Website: crate-barrel
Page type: billing-address
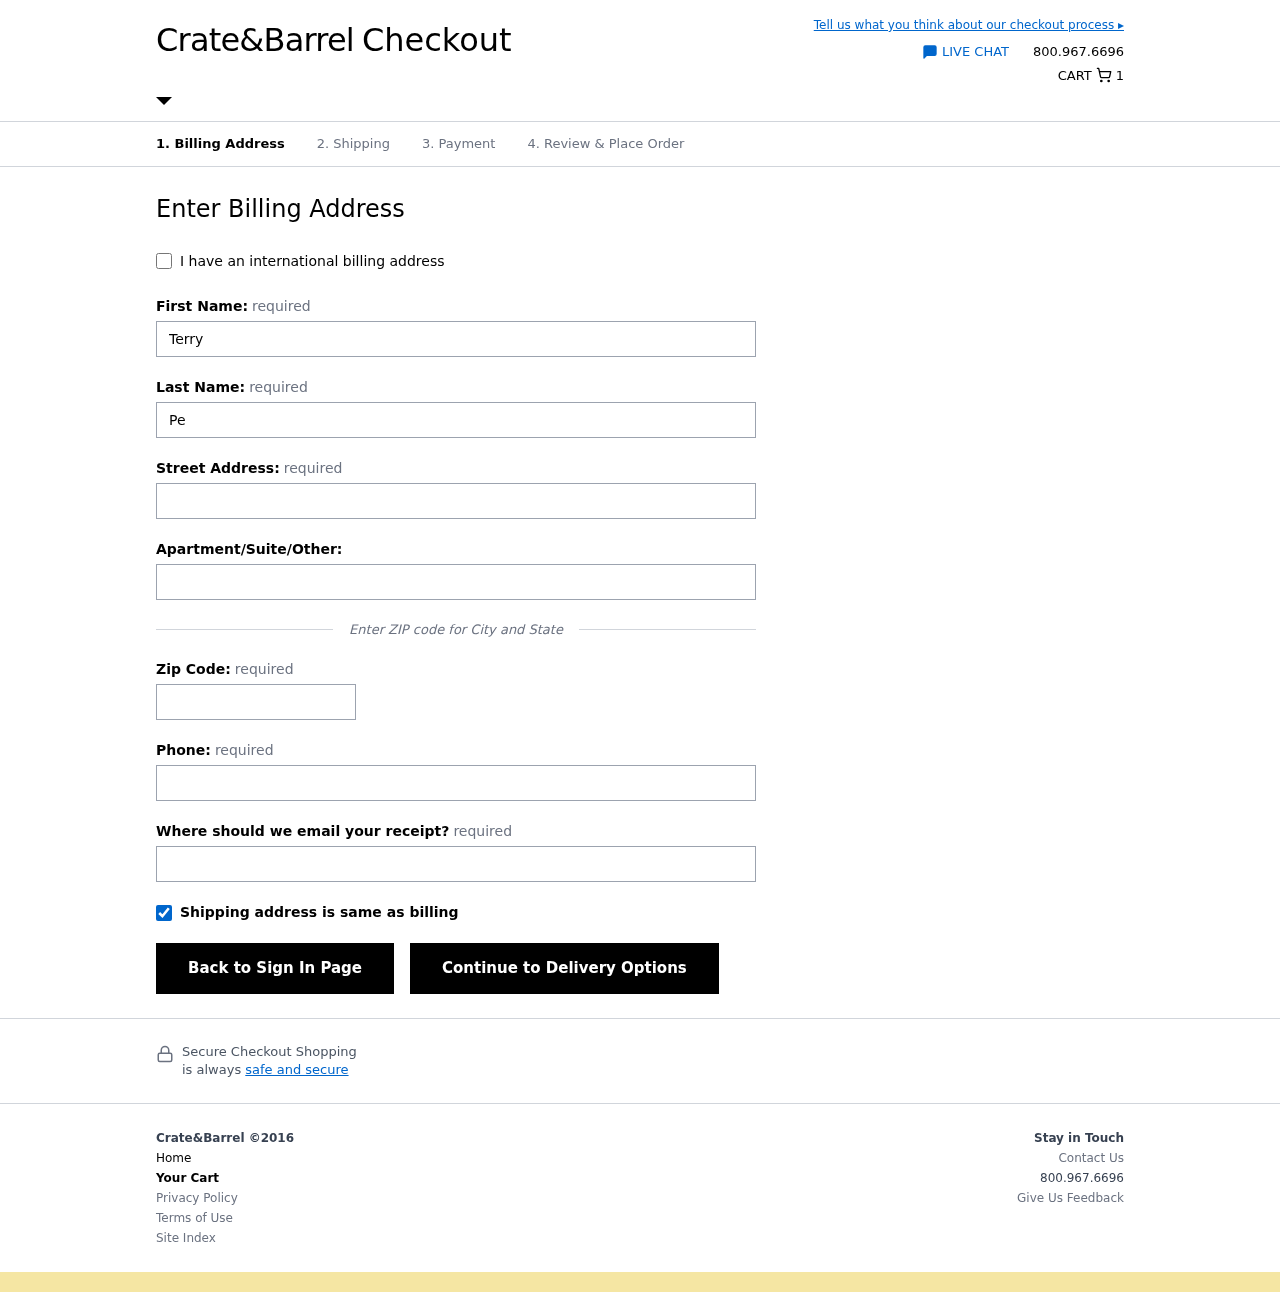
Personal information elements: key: PII_EMAIL
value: tpeters@hotmail.com
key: PII_FIRSTNAME
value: Terry
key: PII_LASTNAME
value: Peters
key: PII_PHONE
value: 9929270043
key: PII_POSTCODE
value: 82162
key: PII_STREET
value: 5344 Burton Flats Suite 391
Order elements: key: ORDER_NUM_ITEMS
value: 1